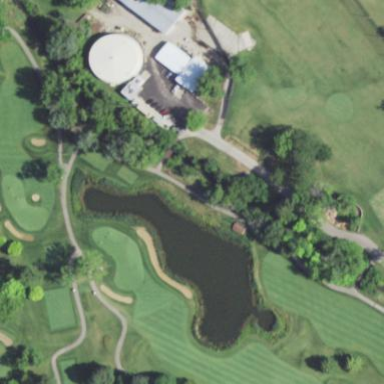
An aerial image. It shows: Water hazard on golf course. The hazard is natural water feature.